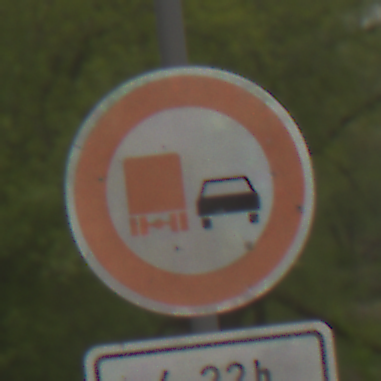
Verkehrszeichen: UeberholverbotKraftfahrzeuge
Zusatzzeichen unten: ZeitangabenMitBeschraenkungAufWochentage4
Umgebung: Outdoor, Nature
Tageszeit: MorningAfternoon
Wetter: Overcast
Licht: Natural
Jahreszeit: NotSpecified
Kontrast: LowContrast